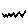
Label: zigzag